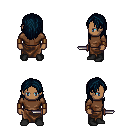
a pixel art fantasy rpg character, male body template, human, dark skin, brown long-sleeve shirt, robe skirt, raven long hairstyle, leather bracers, black shoes, dagger, four views (front, back, left, right), 2x2 character sprite sheet, small pixel art, hard edges, no anti-aliasing